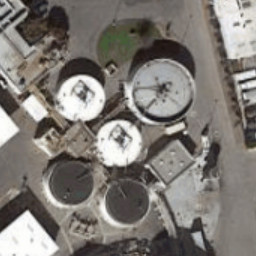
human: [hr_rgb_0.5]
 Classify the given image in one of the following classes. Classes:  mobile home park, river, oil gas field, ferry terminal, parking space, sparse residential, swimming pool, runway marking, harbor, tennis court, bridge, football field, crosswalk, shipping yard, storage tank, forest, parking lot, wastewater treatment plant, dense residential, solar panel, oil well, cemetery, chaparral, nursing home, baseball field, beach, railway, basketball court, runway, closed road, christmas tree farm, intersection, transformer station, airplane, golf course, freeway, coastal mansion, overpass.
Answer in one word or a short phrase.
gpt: storage tank